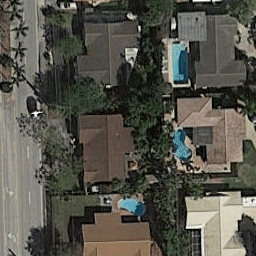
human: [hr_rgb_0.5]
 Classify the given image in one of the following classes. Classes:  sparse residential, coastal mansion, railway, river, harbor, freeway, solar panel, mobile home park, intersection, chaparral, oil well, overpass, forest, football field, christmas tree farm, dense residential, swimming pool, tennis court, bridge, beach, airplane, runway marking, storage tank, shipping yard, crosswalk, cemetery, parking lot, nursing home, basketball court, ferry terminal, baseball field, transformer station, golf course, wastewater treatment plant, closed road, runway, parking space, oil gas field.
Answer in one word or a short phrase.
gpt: dense residential